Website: walmart
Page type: address-validator
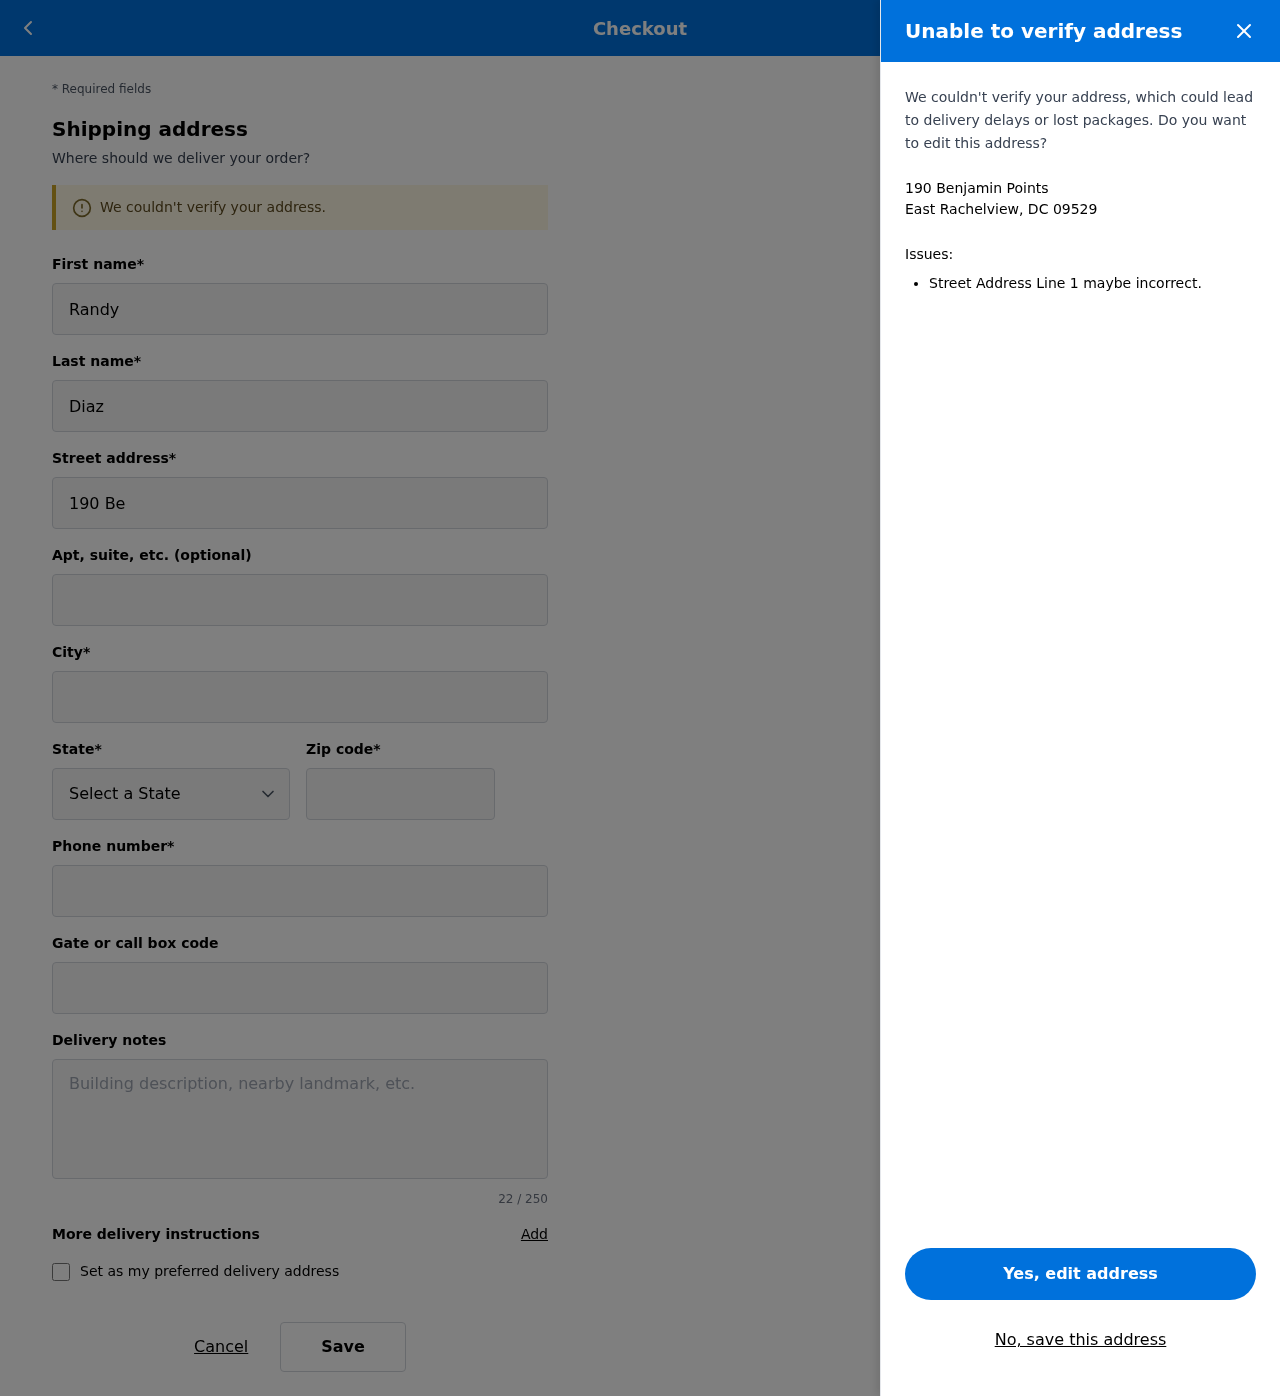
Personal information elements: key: PII_CITY_STATE_ZIP
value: East Rachelview, DC 09529
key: PII_DELIVERY_INSTRUCTIONS
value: Leave at side entrance
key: PII_STATE_ABBR
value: DC
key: PII_STREET
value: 190 Benjamin Points
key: PII_FIRSTNAME
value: Randy
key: PII_LASTNAME
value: Diaz
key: PII_CITY
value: East Rachelview
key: PII_POSTCODE
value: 09529
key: PII_PHONE
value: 4656031629
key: PII_SECURITY_CODE
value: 095